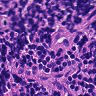
Metastatic tissue present: no